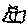
Label: bird